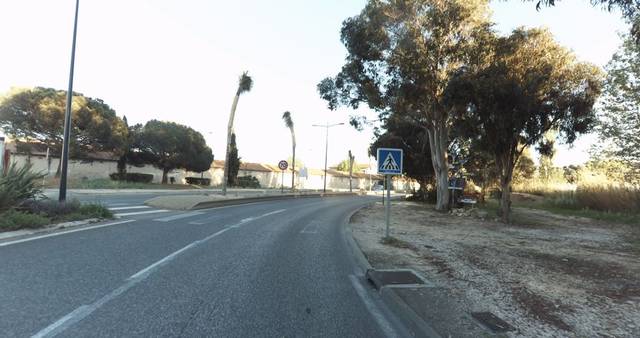
Region: France
Coordinates: 43.118, 5.884